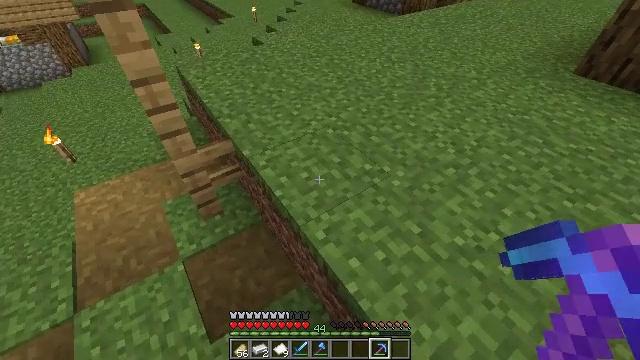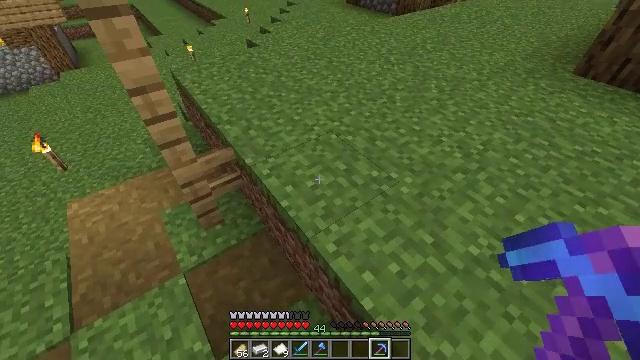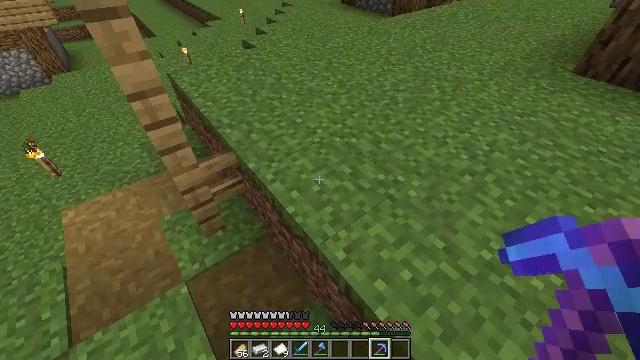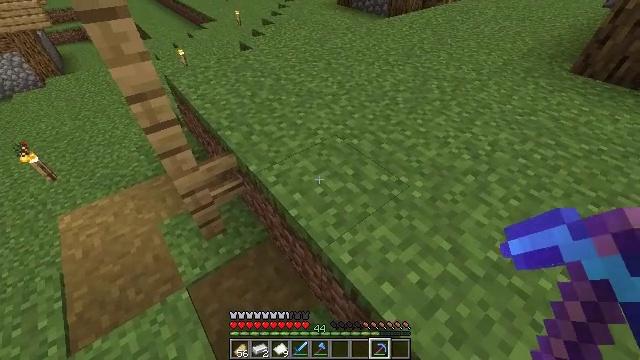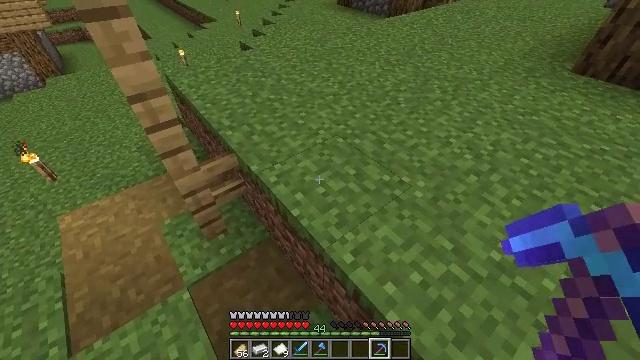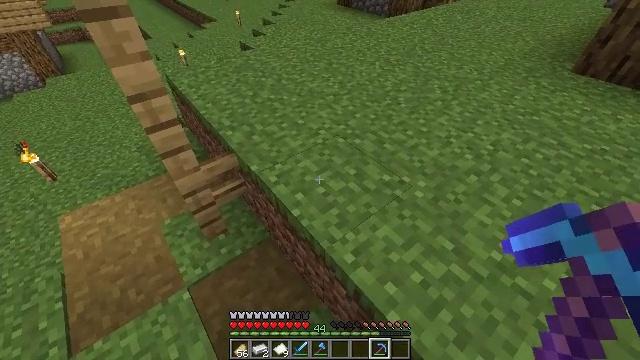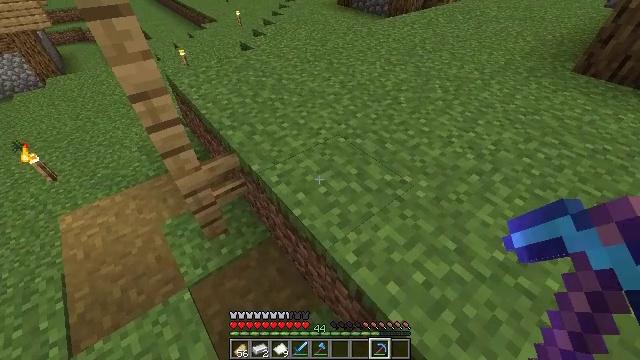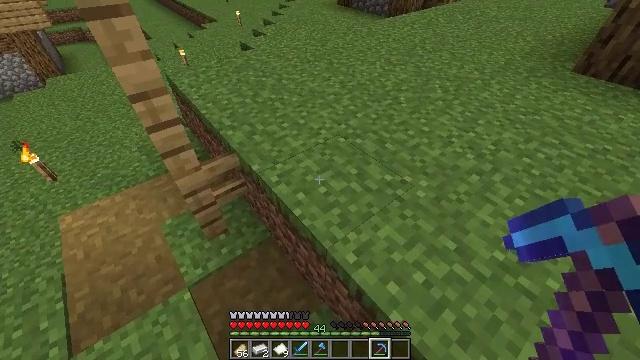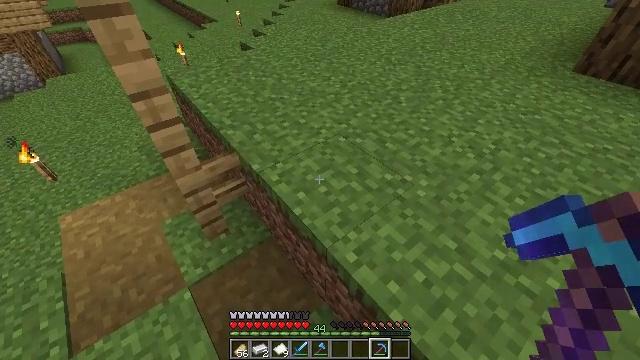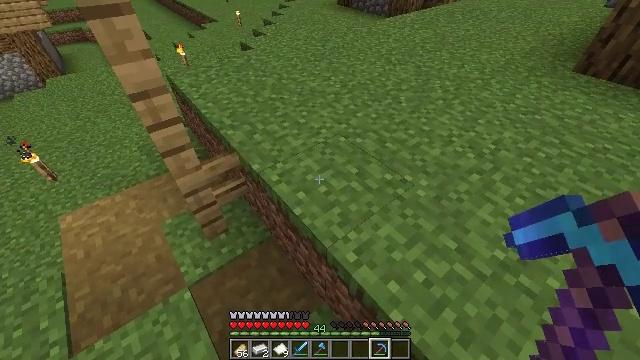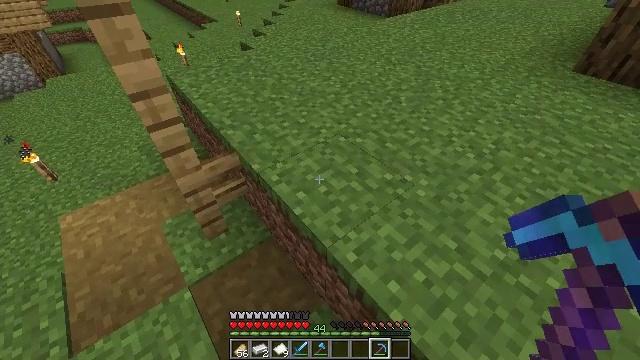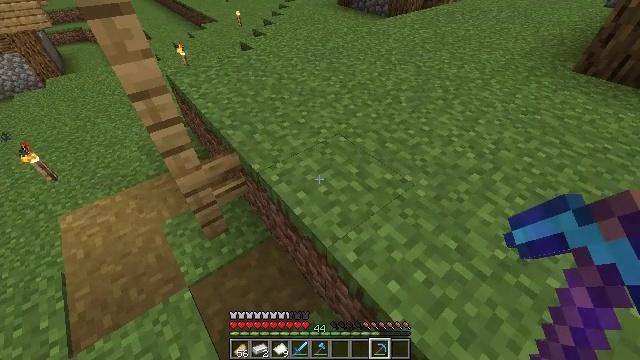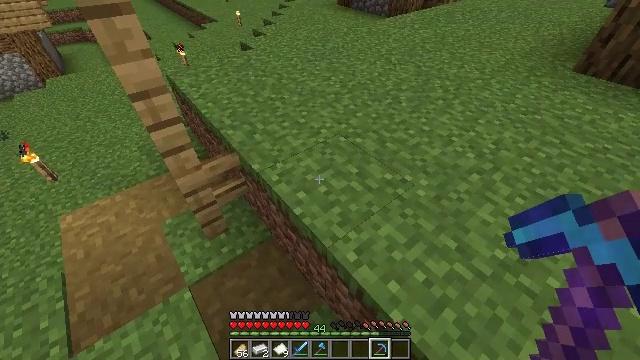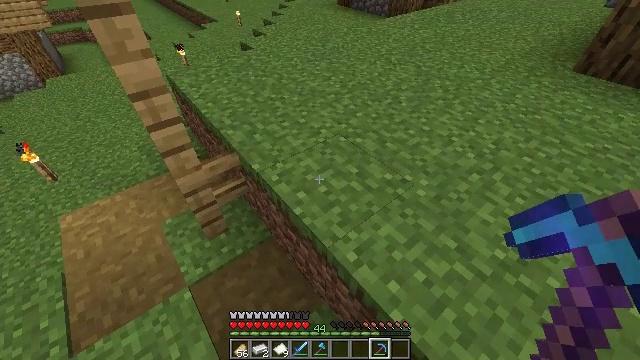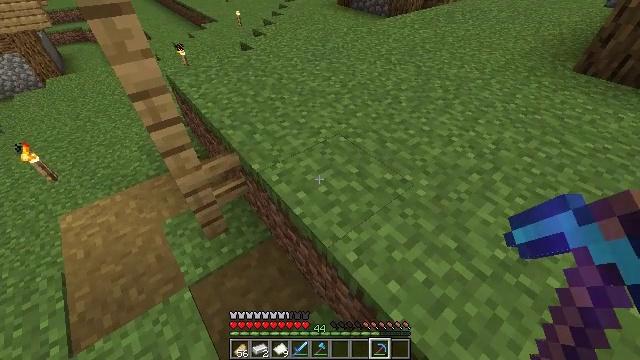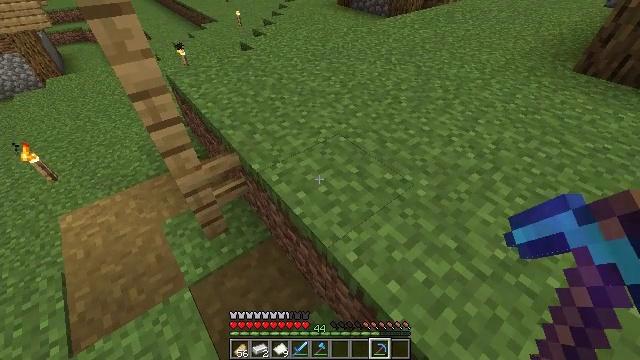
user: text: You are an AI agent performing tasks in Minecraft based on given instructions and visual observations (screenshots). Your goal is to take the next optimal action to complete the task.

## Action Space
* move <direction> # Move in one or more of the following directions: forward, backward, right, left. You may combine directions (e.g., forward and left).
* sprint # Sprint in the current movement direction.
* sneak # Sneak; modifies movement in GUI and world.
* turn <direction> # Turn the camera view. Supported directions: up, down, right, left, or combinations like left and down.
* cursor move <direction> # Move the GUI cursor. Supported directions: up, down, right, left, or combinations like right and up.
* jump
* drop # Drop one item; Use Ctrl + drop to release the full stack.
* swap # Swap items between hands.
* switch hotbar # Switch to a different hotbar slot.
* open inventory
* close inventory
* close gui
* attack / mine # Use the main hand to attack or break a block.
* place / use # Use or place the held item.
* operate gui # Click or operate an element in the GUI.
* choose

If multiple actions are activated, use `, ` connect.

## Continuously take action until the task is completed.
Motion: motion action
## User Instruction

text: Break the grass block.
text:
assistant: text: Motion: turn right
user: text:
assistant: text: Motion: turn right
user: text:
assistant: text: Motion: no_op
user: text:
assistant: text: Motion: no_op
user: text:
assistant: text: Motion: no_op
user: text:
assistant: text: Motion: no_op
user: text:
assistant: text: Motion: no_op
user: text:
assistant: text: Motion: no_op
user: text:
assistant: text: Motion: no_op
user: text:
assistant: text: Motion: no_op
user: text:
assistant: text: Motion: no_op
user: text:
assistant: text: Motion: no_op
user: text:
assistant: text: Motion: no_op
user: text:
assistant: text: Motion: no_op
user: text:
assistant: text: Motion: no_op
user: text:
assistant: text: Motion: no_op
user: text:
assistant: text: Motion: no_op
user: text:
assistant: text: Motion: no_op
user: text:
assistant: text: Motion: no_op
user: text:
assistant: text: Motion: no_op
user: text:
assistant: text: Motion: no_op
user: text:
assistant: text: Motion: attack / mine
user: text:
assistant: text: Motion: attack / mine
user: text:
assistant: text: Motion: attack / mine
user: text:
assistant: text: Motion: attack / mine
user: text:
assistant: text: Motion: attack / mine
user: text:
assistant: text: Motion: attack / mine
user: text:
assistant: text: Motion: attack / mine
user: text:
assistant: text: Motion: attack / mine
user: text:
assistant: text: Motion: attack / mine